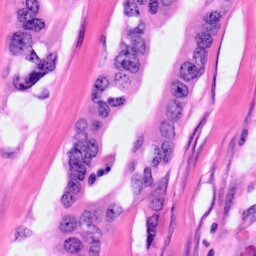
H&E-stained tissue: Pancreatic